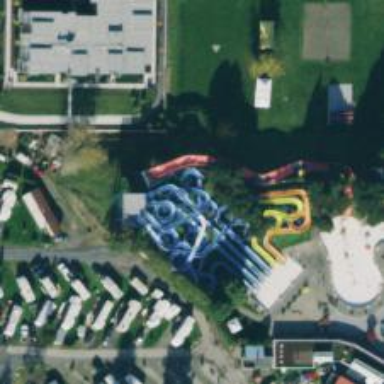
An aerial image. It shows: Water slide attraction.